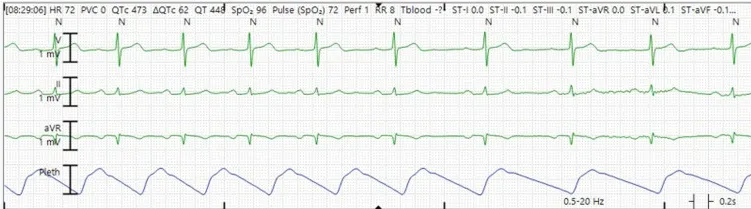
Representative telemetry tracings demonstrating sinus arrest episode while in the hospital. (A) Sinus rhythm with rate slowing in the middle of the tracing.
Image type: electrography (ekg)